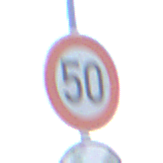
Verkehrszeichen: Geschwindigkeit50
Zusatzzeichen unten: EndeUeberholverbot
Umgebung: Outdoor, Suburban
Tageszeit: Midday
Wetter: PartlyCloudy
Licht: Natural
Jahreszeit: NotSpecified
Kontrast: HighContrast